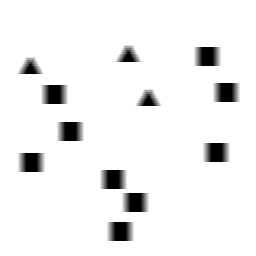
Squares: 9
Triangles: 3
Stars: 0
Total shapes: 12